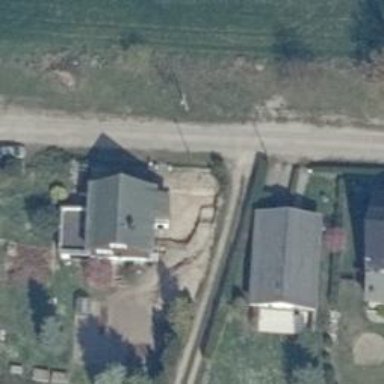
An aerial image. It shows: Residential road paved with concrete.